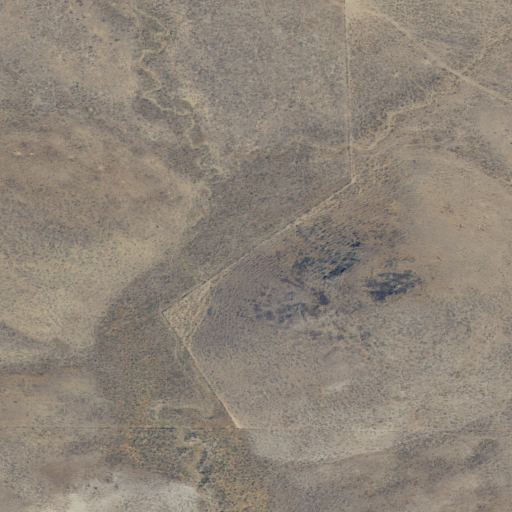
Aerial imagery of valley in Oregon named Porter Gulch containing only shrub